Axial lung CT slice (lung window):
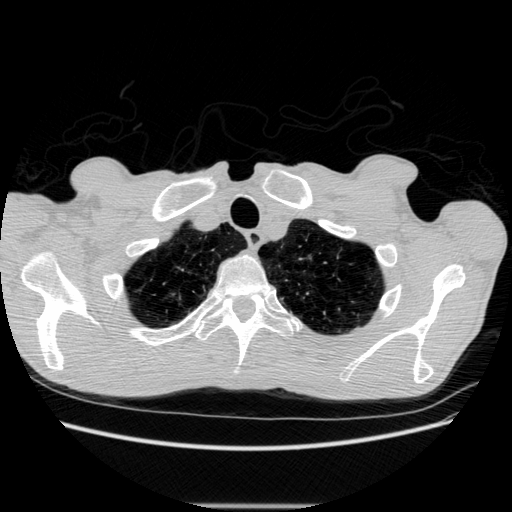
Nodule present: no